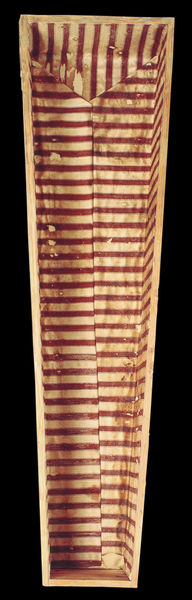
Titel: Innenfutter des Sargs und Sargdeckels von Fernando de la Cerda
Institution: Burgos, Kloster von Santa María la Real de Huelgas
Schlagwörter: papier, streifen, foto, kasten, einsicht, knicke, ausschlag, kniffe